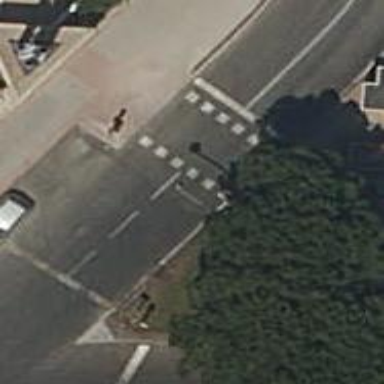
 there are traffic signals and zebra crossing."